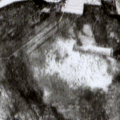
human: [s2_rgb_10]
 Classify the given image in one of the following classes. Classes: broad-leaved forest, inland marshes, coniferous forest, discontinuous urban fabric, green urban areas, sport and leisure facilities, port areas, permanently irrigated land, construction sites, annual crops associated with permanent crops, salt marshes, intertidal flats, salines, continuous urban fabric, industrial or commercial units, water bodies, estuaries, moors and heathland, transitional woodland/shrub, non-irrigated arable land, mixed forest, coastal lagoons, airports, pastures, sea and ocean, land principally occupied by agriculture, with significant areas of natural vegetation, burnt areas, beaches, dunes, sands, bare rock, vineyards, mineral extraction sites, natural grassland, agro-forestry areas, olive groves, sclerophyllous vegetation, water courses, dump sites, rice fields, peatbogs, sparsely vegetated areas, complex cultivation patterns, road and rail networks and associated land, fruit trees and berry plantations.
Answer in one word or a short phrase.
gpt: coniferous forest, mixed forest, transitional woodland/shrub